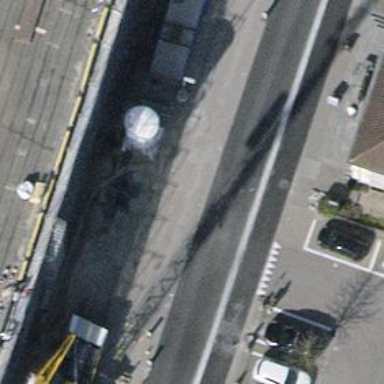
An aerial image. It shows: Public transport stop position.